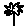
Label: flower